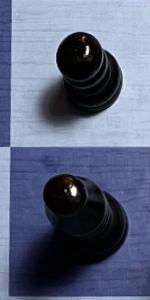
Label: Bishop_Black